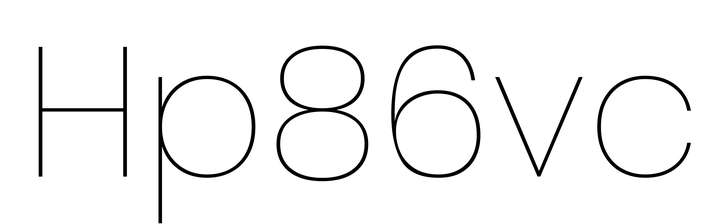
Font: Poppins-Thin